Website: lowes
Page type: payment
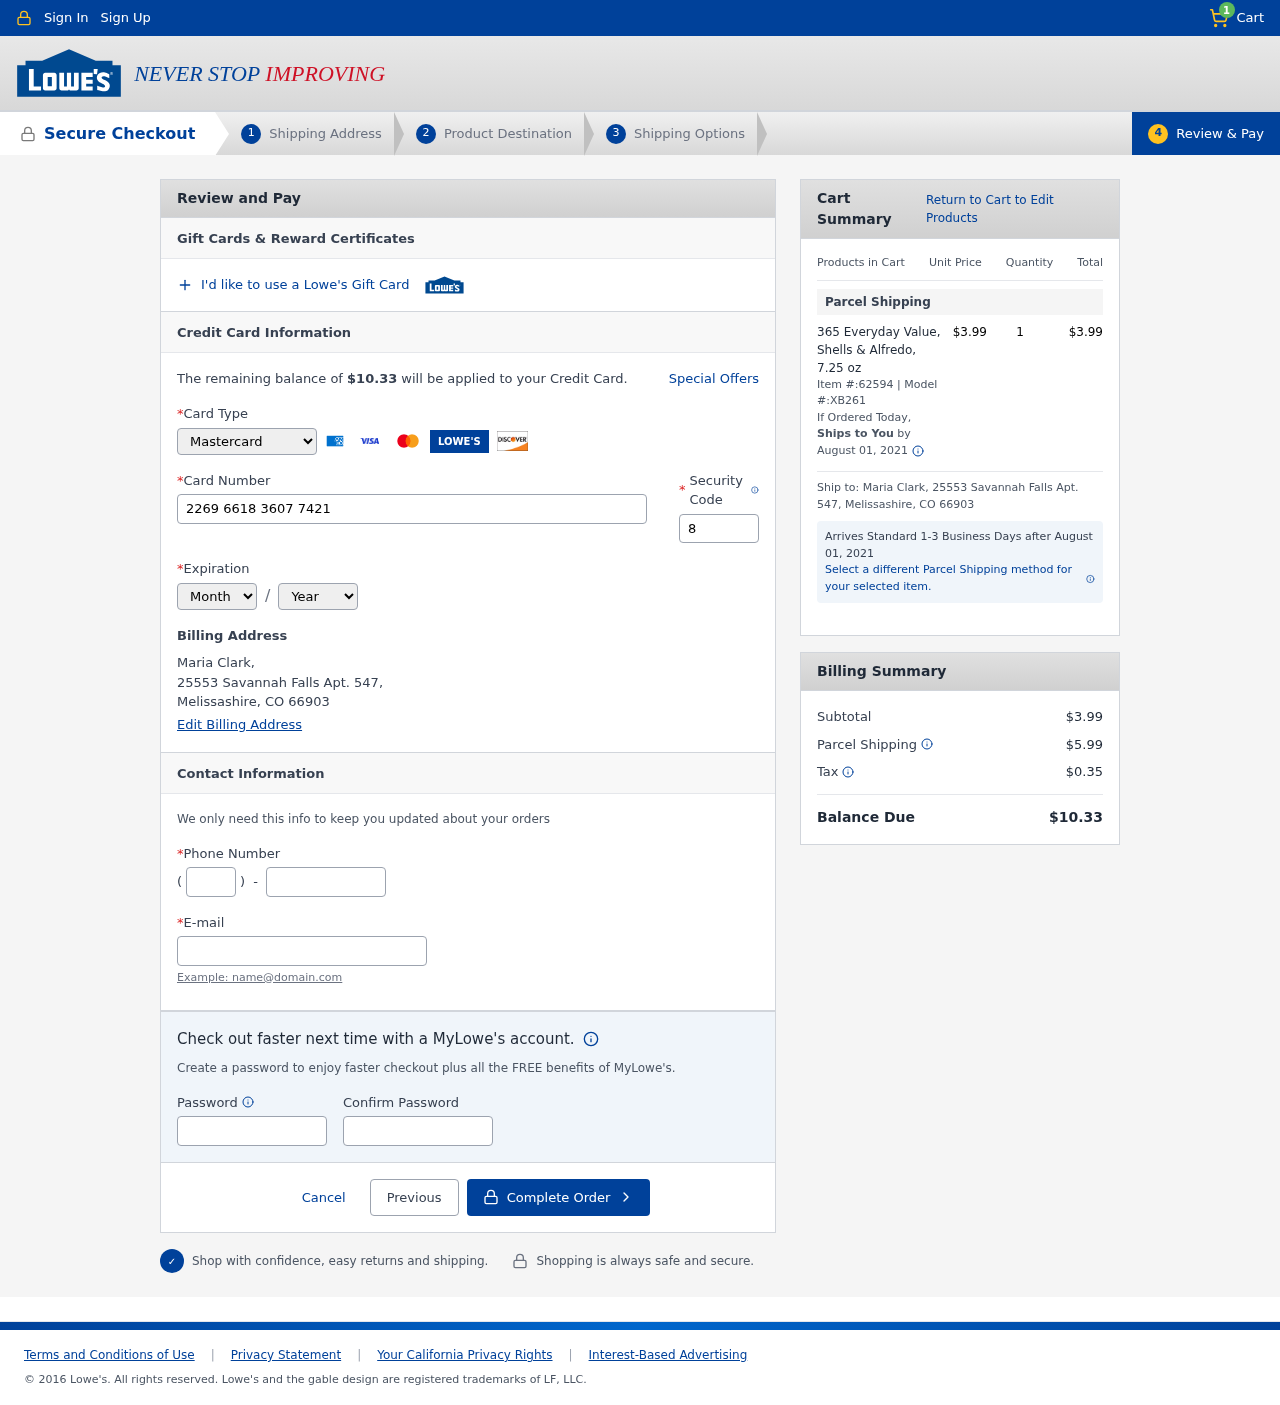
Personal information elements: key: PII_CARD_CVV
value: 862
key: PII_CARD_EXPIRY_MONTH
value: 11
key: PII_CARD_EXPIRY_YEAR
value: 26
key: PII_CARD_NUMBER
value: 2269 6618 3607 7421
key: PII_CARD_TYPE
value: Mastercard
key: PII_CITY_STATE_ZIP
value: Melissashire, CO 66903
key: PII_EMAIL
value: mariaclark@yahoo.com
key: PII_FULLNAME
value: Maria Clark,
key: PII_PHONE
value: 4614159695
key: PII_PHONE_AREA
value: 461
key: PII_STREET
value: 25553 Savannah Falls Apt. 547
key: PII_STREET
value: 25553 Savannah Falls Apt. 547,
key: PII_FULLNAME2
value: Maria Clark
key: PII_CITY
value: Melissashire
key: PII_STATE_ABBR
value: CO
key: PII_POSTCODE
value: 66903
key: PII_POSTCODE_FULL
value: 66903
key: PII_CITY_STATE
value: Melissashire, CO
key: PII_POSTCODE_NUMERIC
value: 66903
Product elements: key: PRODUCT1_NAME
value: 365 Everyday Value, Shells & Alfredo, 7.25 oz
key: PRODUCT1_PRICE
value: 3.99
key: PRODUCT1_QUANTITY
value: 1
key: PRODUCT1_ITEM
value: Item #:62594
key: PRODUCT1_MODEL
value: Model #:XB261
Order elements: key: ORDER_NUM_ITEMS
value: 1
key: ORDER_TOTAL
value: $10.33
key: ORDER_SHIPPING_DATE
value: August 01, 2021
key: ORDER_SUBTOTAL
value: $3.99
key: ORDER_SHIPPING_DATE2
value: August 01, 2021
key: ORDER_SHIPPING_COST
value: $5.99
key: ORDER_TAX
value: $0.35